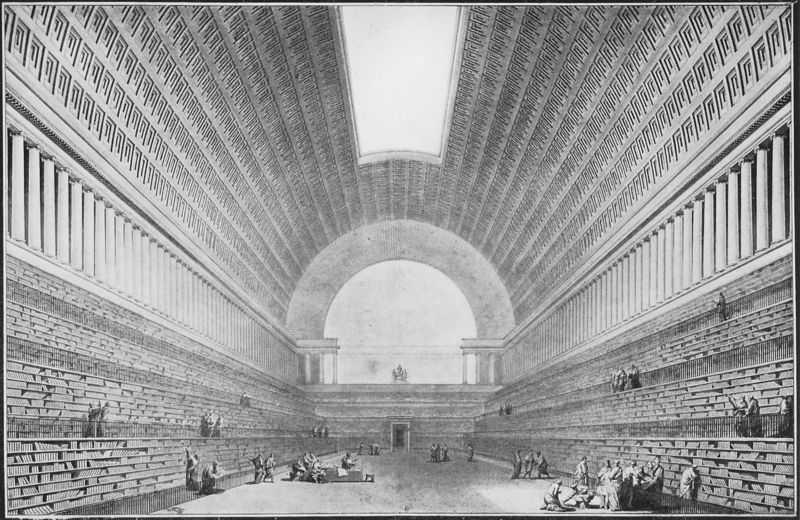
Titel: Entwurf für die Bibliothèque Royale in der Rue de Richelieu
Künstler: Etienne-Louis Boullée
Schlagwörter: menschen, fenster, grau, licht, männer, schwarz, säulen, tür, weiss, zeichnung, dach, zaun, gelehrte, decke, bücher, perspektive, kuppel, treppen, geländer, galerie, halle, gross, bibliothek, bücherei, tunnel, tonnendecke, mächtig, higrau